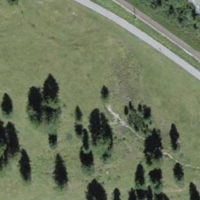
EUNIS habitat code: 26
Species observed at this site:
Hesperia comma
Brenthis ino
Erebia alberganus